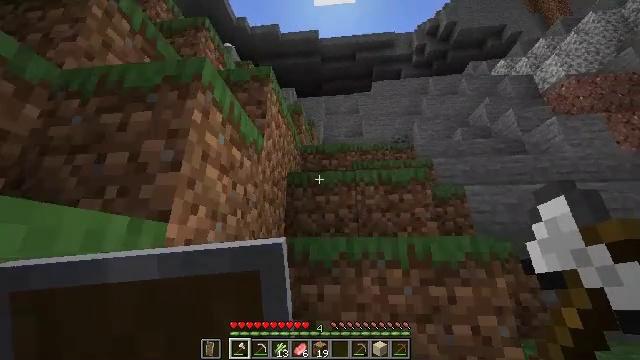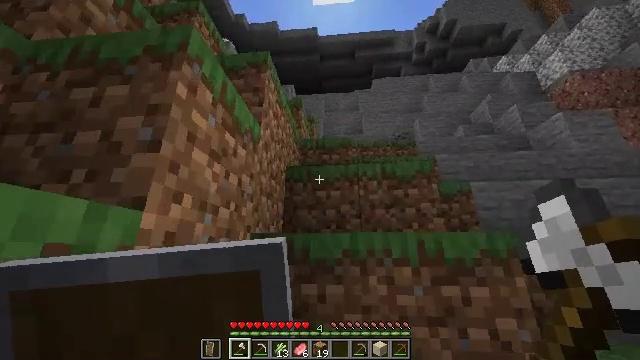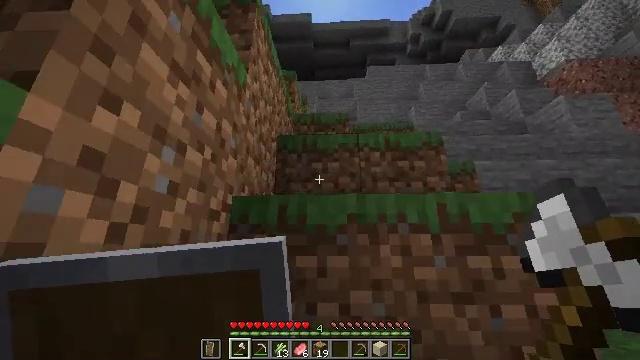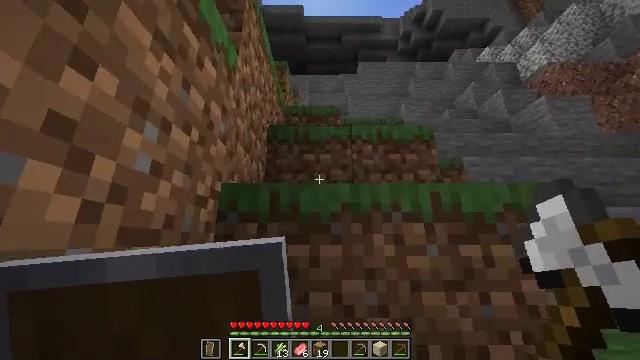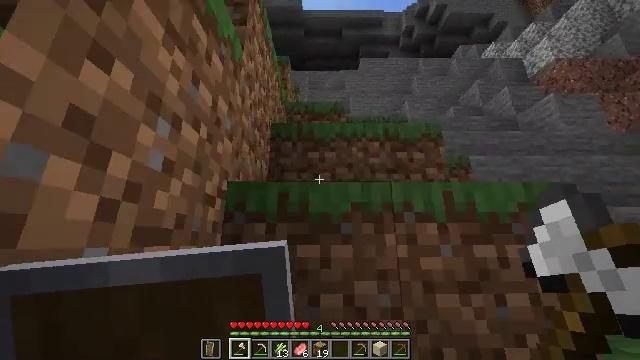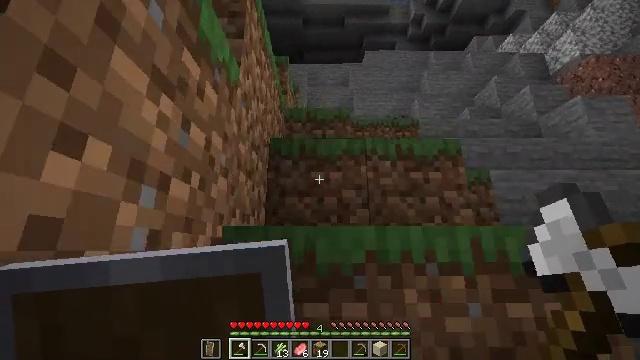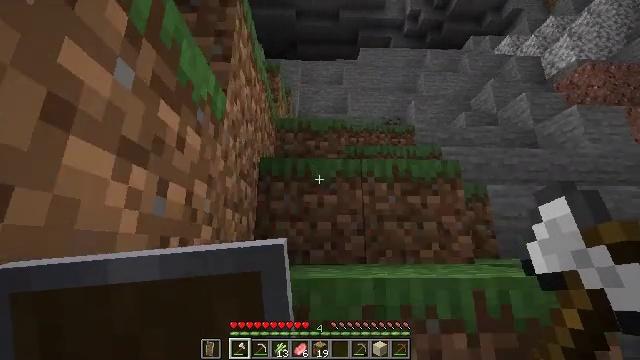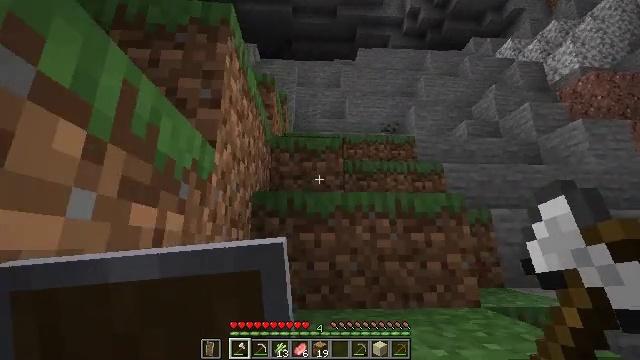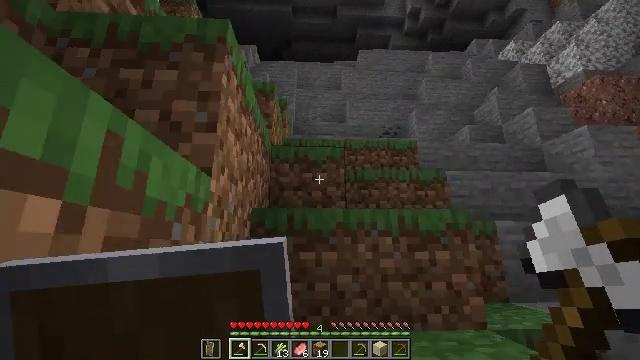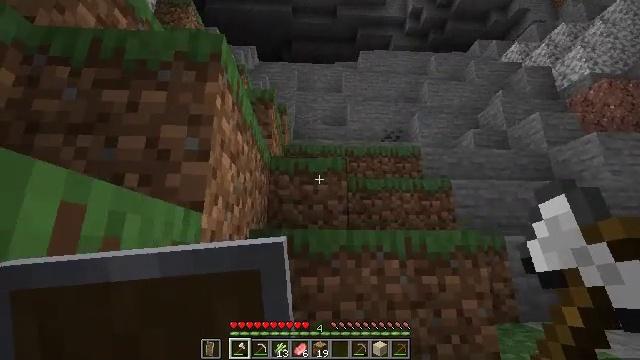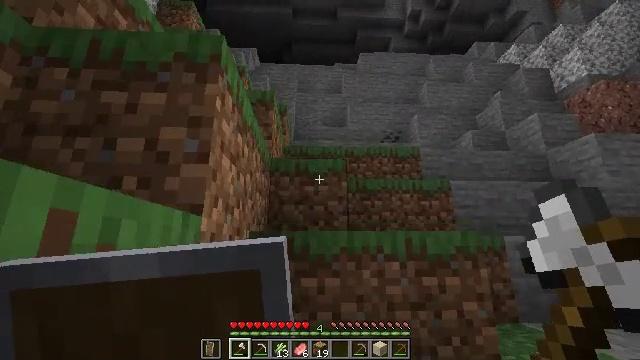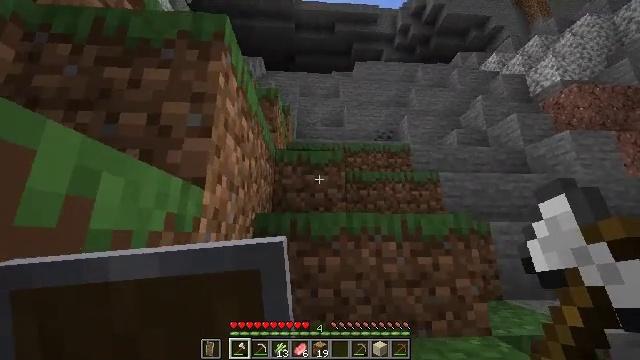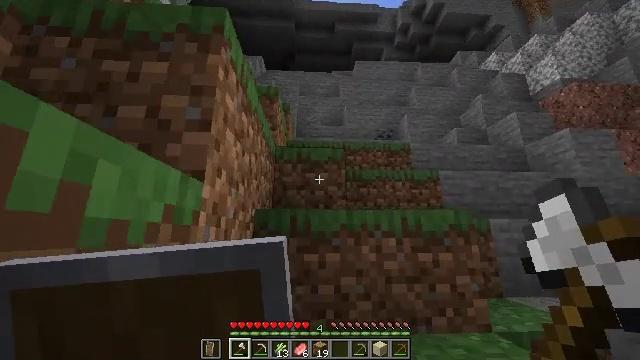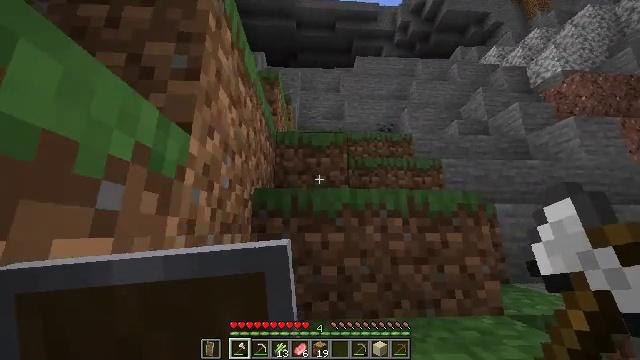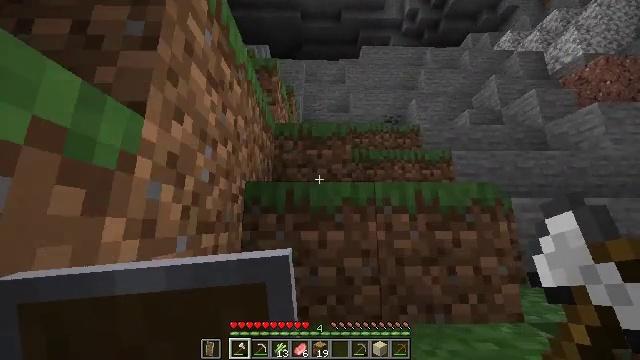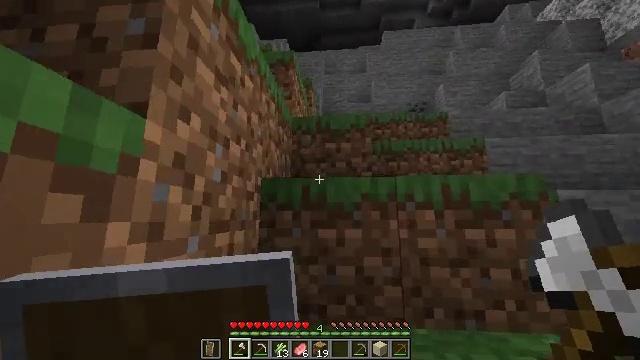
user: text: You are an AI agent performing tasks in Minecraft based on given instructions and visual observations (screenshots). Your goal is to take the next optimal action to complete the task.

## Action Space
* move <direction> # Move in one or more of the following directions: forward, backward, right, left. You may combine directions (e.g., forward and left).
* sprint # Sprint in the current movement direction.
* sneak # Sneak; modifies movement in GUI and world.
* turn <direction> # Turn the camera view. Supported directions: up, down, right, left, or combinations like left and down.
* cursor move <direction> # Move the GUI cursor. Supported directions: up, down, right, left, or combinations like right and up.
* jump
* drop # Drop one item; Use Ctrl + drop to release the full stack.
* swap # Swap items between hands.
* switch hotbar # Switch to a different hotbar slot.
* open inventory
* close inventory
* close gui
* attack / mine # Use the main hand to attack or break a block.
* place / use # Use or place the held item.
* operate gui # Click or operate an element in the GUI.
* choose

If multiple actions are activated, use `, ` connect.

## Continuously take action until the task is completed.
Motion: motion action
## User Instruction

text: Kill mobs.
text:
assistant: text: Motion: move forward, sprint, jump
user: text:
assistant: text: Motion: move forward, sprint, turn right and down, jump
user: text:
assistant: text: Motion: move forward, sprint, turn right and down, jump
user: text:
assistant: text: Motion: move forward, sprint, jump
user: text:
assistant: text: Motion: move forward, sprint, jump
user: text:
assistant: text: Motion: move forward, sprint, turn right, jump
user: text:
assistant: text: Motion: move forward, sprint, jump
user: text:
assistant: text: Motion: move forward, sprint, jump
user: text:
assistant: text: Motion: move forward, sprint, jump
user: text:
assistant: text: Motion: move forward, sprint, jump
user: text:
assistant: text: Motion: move forward, sprint, jump
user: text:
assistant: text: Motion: move forward, sprint, jump
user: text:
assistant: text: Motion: move forward and move right, sprint, jump
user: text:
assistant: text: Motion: move forward and move right, sprint, turn left and down, jump
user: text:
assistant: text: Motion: move forward and move right, sprint, turn left and down, jump
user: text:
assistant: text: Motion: move forward and move right, sprint, turn left and down, jump
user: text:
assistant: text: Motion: move forward and move right, sprint, turn left and down, jump
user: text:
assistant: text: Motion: move forward and move right, sprint, turn left and down, jump
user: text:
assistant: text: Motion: move forward and move right, sprint, turn left, jump
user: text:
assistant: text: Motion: move forward and move right, sprint, jump
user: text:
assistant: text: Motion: move forward and move right, sprint, turn left and up, jump
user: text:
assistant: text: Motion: move forward and move right, sprint, turn left and up, jump
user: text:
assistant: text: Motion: move forward and move right, sprint, turn left and up, jump
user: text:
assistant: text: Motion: move forward and move right, sprint, jump
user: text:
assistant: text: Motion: move forward and move right, sprint, turn down, jump
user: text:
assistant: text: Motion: move forward and move right, sprint, jump
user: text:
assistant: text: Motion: move forward and move right, sprint, jump
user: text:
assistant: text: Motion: move forward and move right, sprint, turn left and up, jump
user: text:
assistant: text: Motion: move forward and move right, sprint, turn left, jump
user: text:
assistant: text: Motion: move forward and move right, sprint, turn down, jump